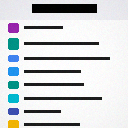
Screen state: on